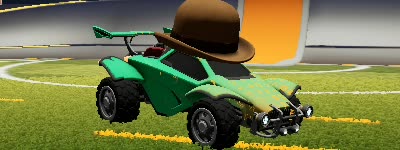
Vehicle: octane